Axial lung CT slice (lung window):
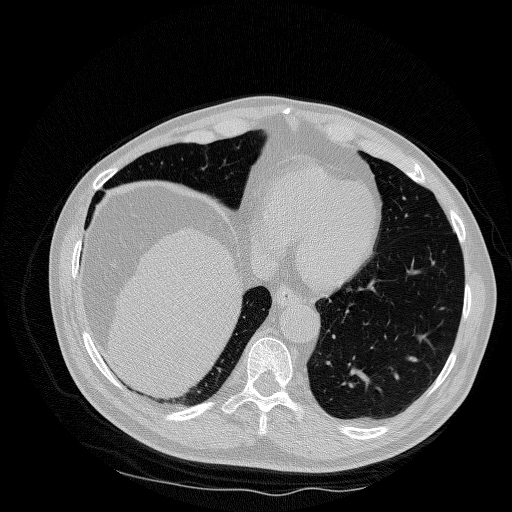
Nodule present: no